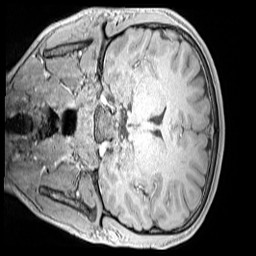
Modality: MP2RAGE
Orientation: coronal
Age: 12
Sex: male
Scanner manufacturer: siemens
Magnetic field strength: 3 T
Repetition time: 4 s
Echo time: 0.00299 s